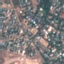
Label: Residential